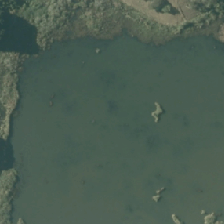
Land cover: lake_pond